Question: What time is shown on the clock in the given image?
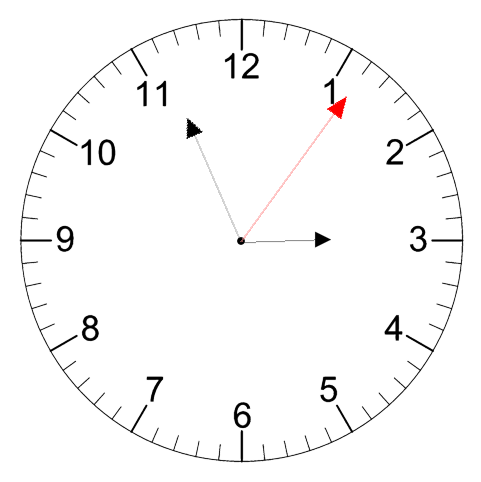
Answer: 02:56:06